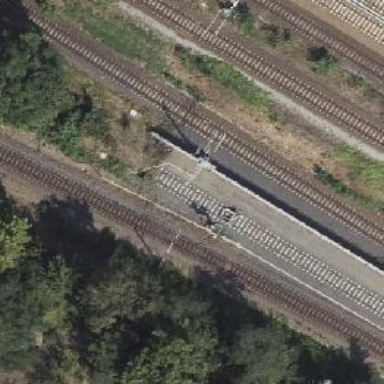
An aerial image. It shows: Railway signal.